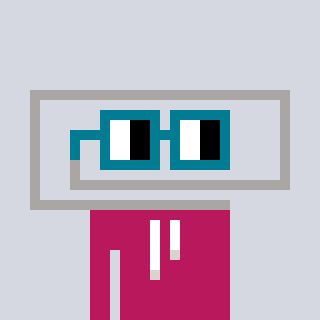
a pixel art character with square dark green glasses, a paperclip-shaped head and a darkpink-colored body on a cool background